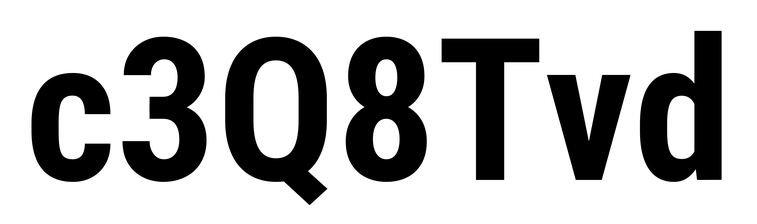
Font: Roboto_Condensed_Bold